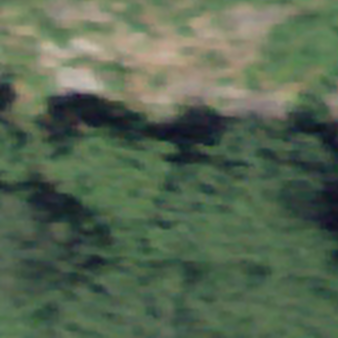
Label: other